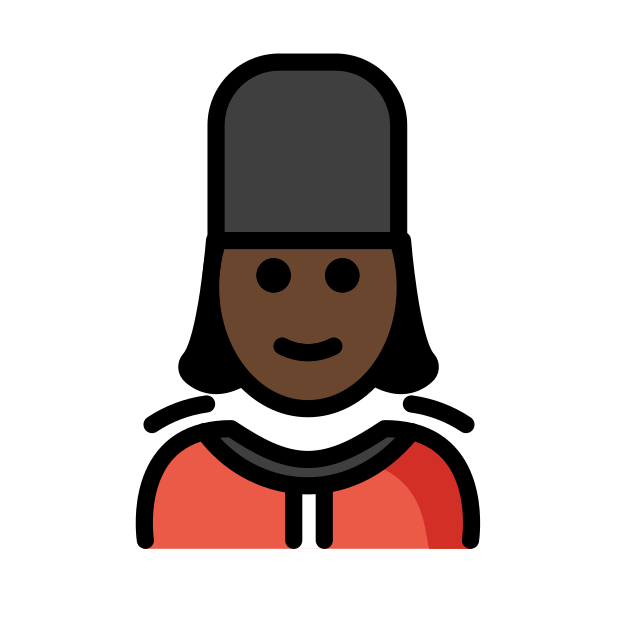
woman guard: dark skin tone